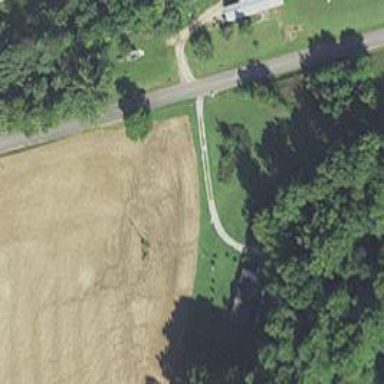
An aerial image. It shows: Driveway.